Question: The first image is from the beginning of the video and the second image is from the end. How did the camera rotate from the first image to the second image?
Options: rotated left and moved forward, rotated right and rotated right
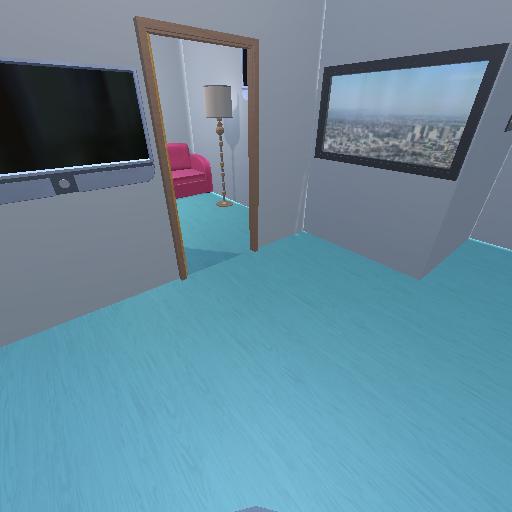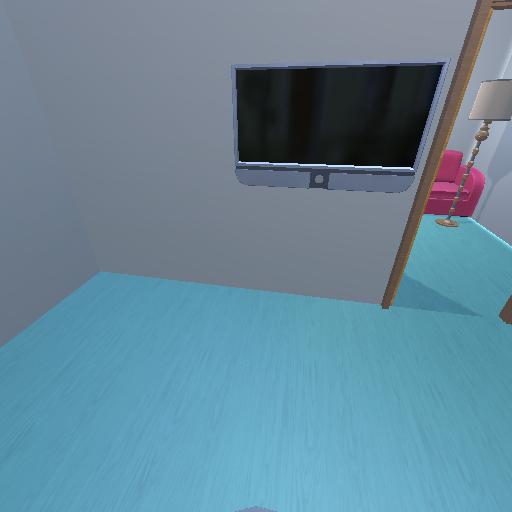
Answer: rotated left and moved forward